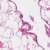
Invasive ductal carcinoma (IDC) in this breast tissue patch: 0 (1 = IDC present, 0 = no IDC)